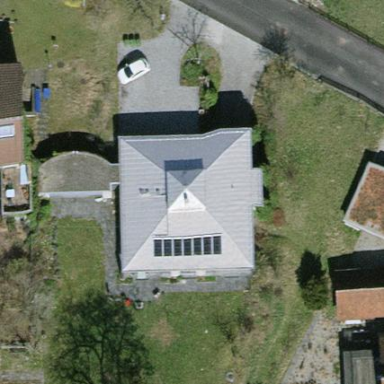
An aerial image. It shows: Simple and straightforward house.